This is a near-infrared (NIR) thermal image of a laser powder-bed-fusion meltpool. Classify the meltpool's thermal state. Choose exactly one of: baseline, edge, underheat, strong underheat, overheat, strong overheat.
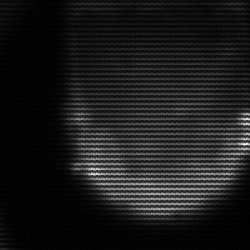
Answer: edge